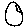
Label: moon